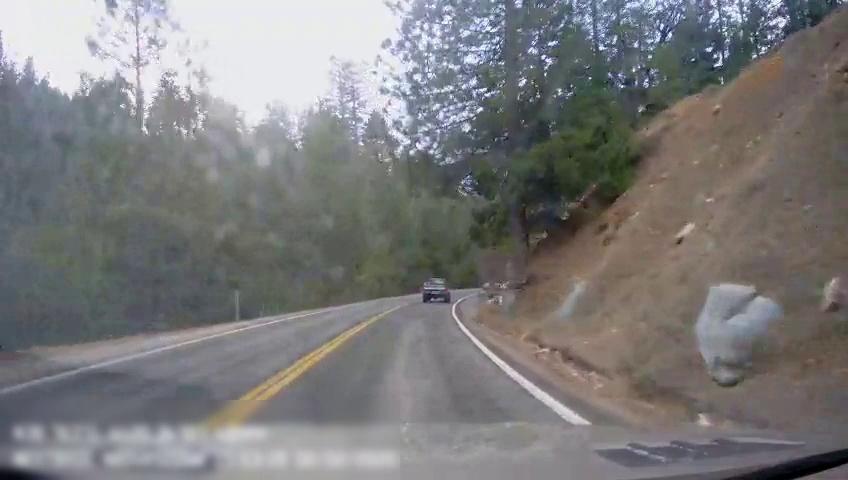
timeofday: Day
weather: Sunny
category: Drivable Space
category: Vehicles | Truck
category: Lanes | Current Lane
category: Lanes | Current Lane
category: Lanes | Alternate Lane